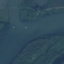
Land use / land cover: River